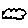
Label: cloud